Field crop: maize
Growth stage: 2
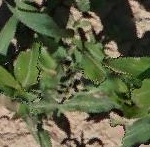
Species: maize